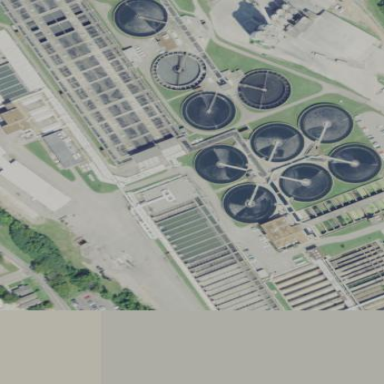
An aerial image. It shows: Wastewater plant.